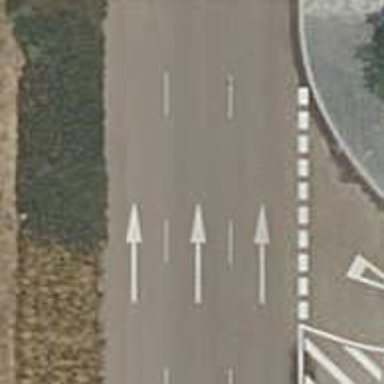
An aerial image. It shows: Residential road with asphalt surface. There is bus lane on the right.